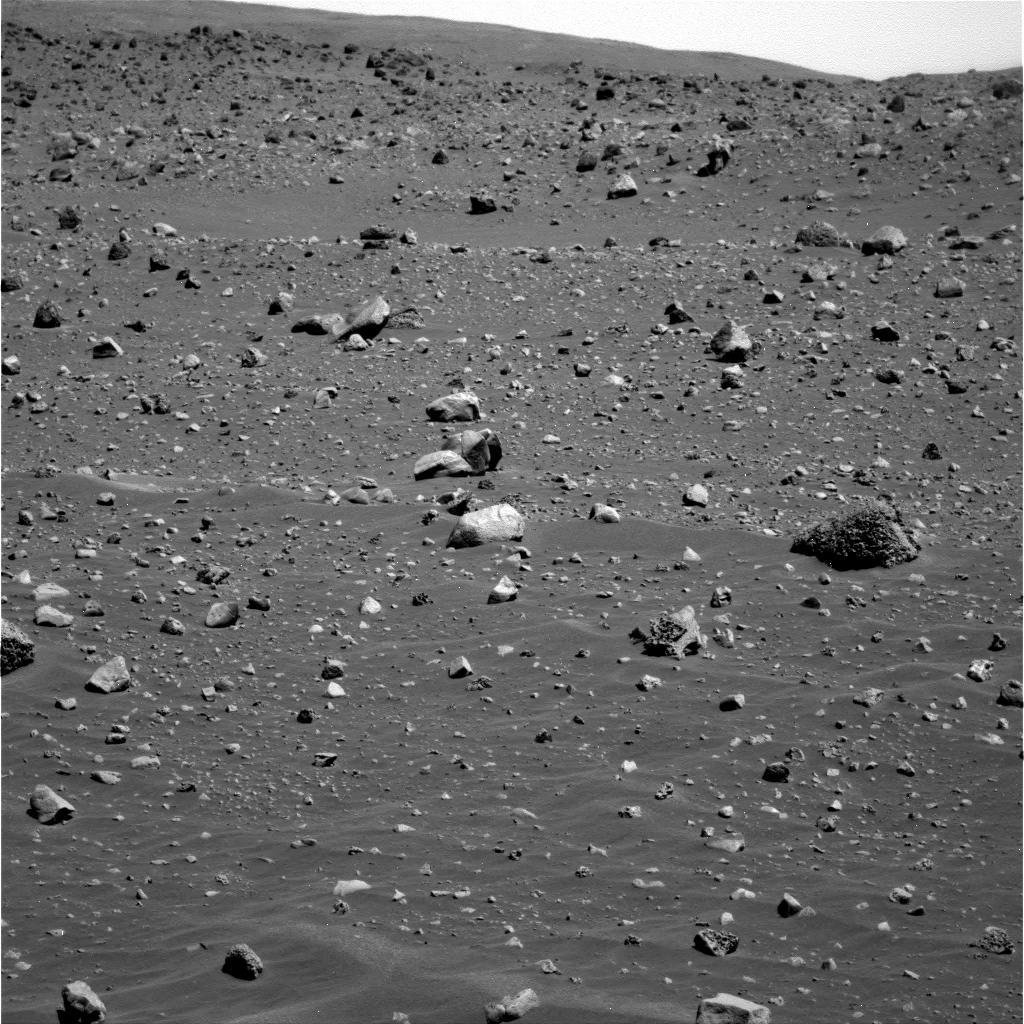
Terrain classes present: Gravel / Sand / Soil, Rock, Sky / Distant Mountains